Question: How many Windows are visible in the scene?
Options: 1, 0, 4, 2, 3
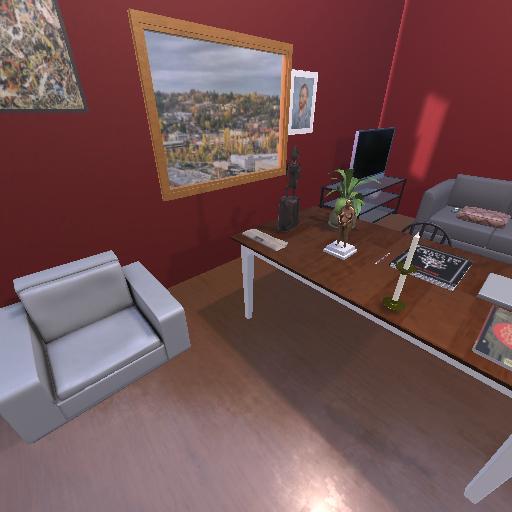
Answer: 1